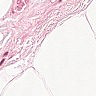
Metastatic tissue present: no